Question: I met some trouble while usign jquery full calenda.js
I have many dates from database so I generated a code like that
'''
events: [
<?php while ($tache= mysql_fetch_assoc($liste_tache)): ?>
{
title: '<?php echo $tache['libelle'] ?>',
start: new Date(<?php echo day($tache['date_tache'],'Y') ?>, <?php echo day($tache['date_tache'],'m') ?>, <?php echo day($tache['date_tache'],'d') ?>, <?php echo day($tache['date_tache'],'H') ?>, <?php echo day($tache['date_tache'],'i') ?>),
allDay: false
},
<?php endwhile; ?>
{
title: 'test',
start: new Date(2013, 10, 08, 07, 30),
allDay: false
},
]
'''
and to see if it is all ok I added an event manually.
in fact the trouble is that the date 2013,10,08 is set at the end of the calendar it seems to be in an other month. (Time is set to 24h) in fact it must be in the yellow case (date of the day)

Anykind of help will be much appreciated
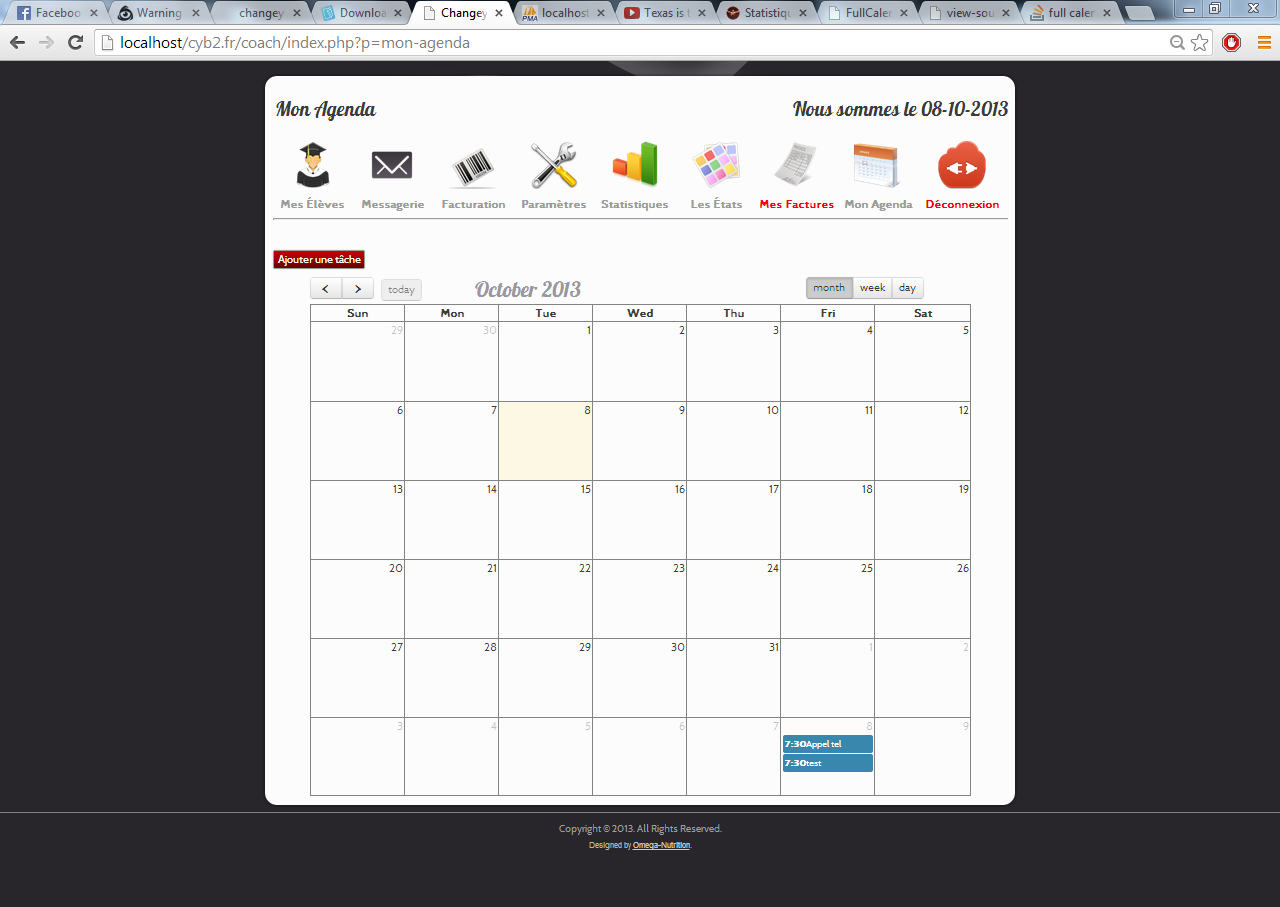
Answer: This problem is not related to fullcalendarjs. Instead its related to new Date().
According to Date documentation
<URL>
new Date returns current date so you don't need to call new Date with parameters for current date.
You have to use only Date
'''
{
title: 'test',
start: Date(2013, 10, 08, 07, 30),
allDay: false
}
or simply
{
title: 'test',
start: Date(), //for current date
allDay: false
}
'''
It should work fine. Here is jsfiddle <URL>